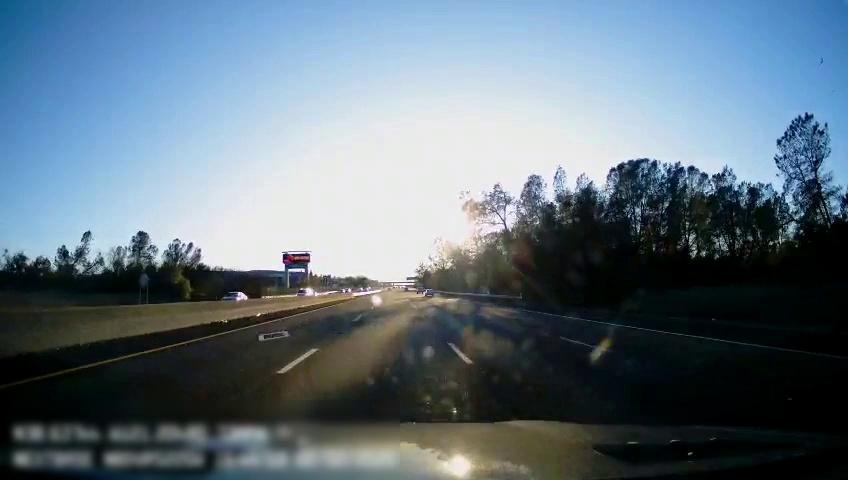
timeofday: Day
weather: Sunny
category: Drivable Space
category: Vehicles | Car
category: Vehicles | SUV
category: Lanes | Alternate Lane
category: Lanes | Alternate Lane
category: Lanes | Current Lane
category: Lanes | Current Lane
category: Lanes | Alternate Lane